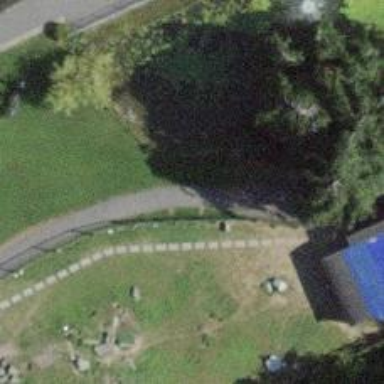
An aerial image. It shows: Paved footway.